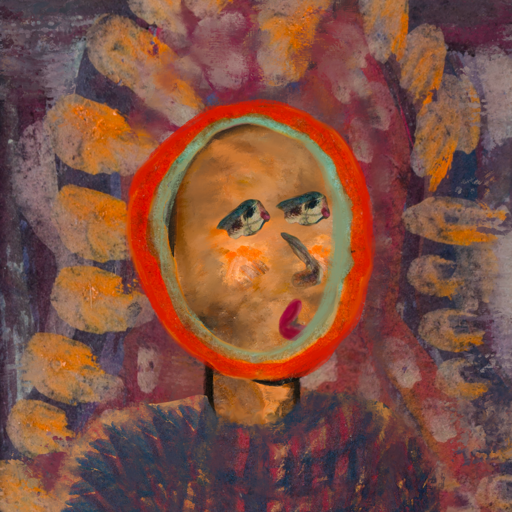
Background: Doll, Head And Neck Side: Gypsy_Queen, Face Side: Pipe, Bust: In_The_Sun, Hair Side: Sisters, Head Accessory: Blank, Second Necklace: Blank, Necklace: Blank, Baby: Blank